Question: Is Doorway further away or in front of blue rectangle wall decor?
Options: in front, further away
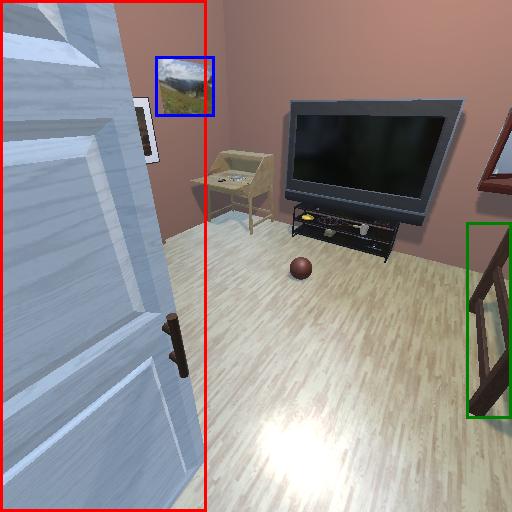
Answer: in front